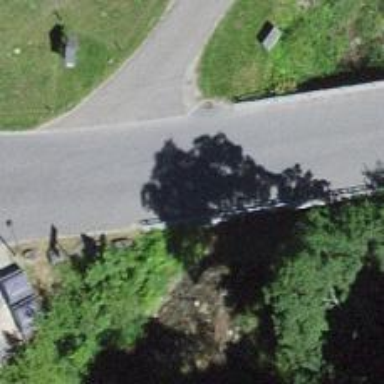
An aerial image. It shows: Tertiary road passing over bridge.